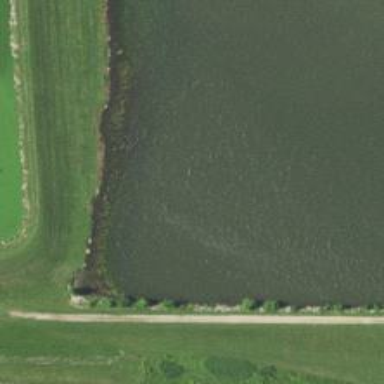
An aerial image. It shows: Dam across waterway.